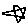
Label: star